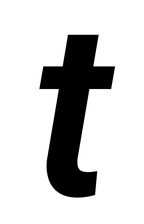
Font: Roboto-Italic_SemiBold_Italic